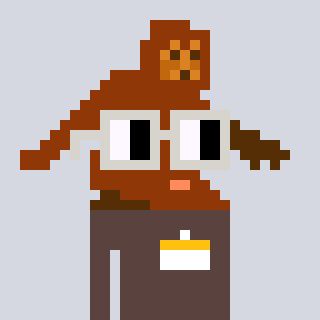
a pixel art character with square light gray glasses, a bigfoot-shaped head and a darkbrown-colored body on a cool background